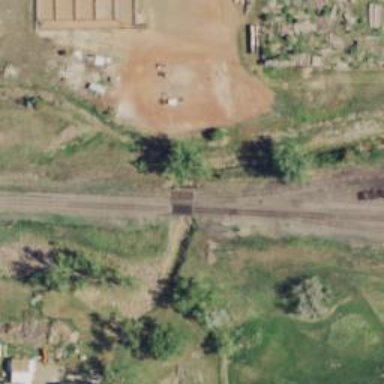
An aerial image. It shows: Disused railway spur.